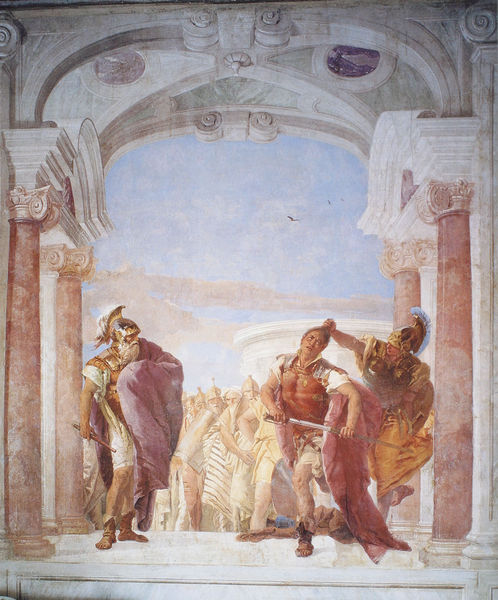
Titel: Minerva hält Achilles davon ab, Agamemnon zu töten
Künstler: Giambattista Tiepolo
Standort: Vicenza, Villa Valmarana (EU - I - Venetien)
Schlagwörter: blau, himmel, kampf, weiß, wolken, braun, marmor, männer, orange, säulen, hinrichtung, stein, vögel, soldaten, flucht, gefangen, schwert, helm, rom, kapitell, römer, helme, antik, dolch, tempel, fresko, wandbild, gefangener, römisch, el